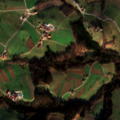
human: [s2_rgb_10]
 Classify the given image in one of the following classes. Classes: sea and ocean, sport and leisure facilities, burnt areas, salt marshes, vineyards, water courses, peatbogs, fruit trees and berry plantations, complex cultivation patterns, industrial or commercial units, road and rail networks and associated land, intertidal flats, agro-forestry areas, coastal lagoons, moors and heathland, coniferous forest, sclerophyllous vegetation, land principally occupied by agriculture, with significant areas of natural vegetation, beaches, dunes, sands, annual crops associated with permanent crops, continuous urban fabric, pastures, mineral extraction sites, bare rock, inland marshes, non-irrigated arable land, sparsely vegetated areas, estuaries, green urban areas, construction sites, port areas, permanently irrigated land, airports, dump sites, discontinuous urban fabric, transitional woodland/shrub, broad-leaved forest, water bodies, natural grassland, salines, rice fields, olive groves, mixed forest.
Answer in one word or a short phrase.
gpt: complex cultivation patterns, mixed forest